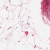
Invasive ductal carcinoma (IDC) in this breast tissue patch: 0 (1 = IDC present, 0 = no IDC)